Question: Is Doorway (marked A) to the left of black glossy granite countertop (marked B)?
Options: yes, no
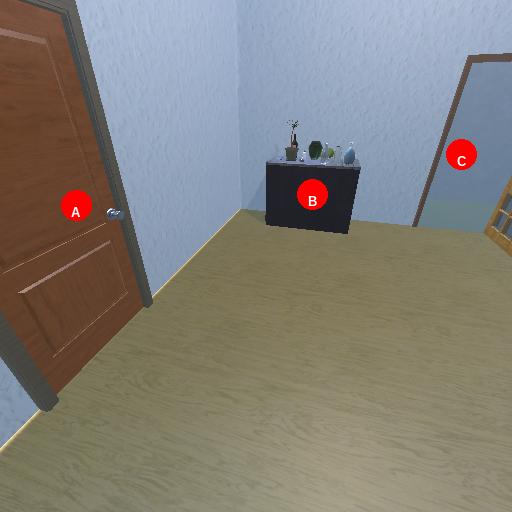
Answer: yes